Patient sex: F
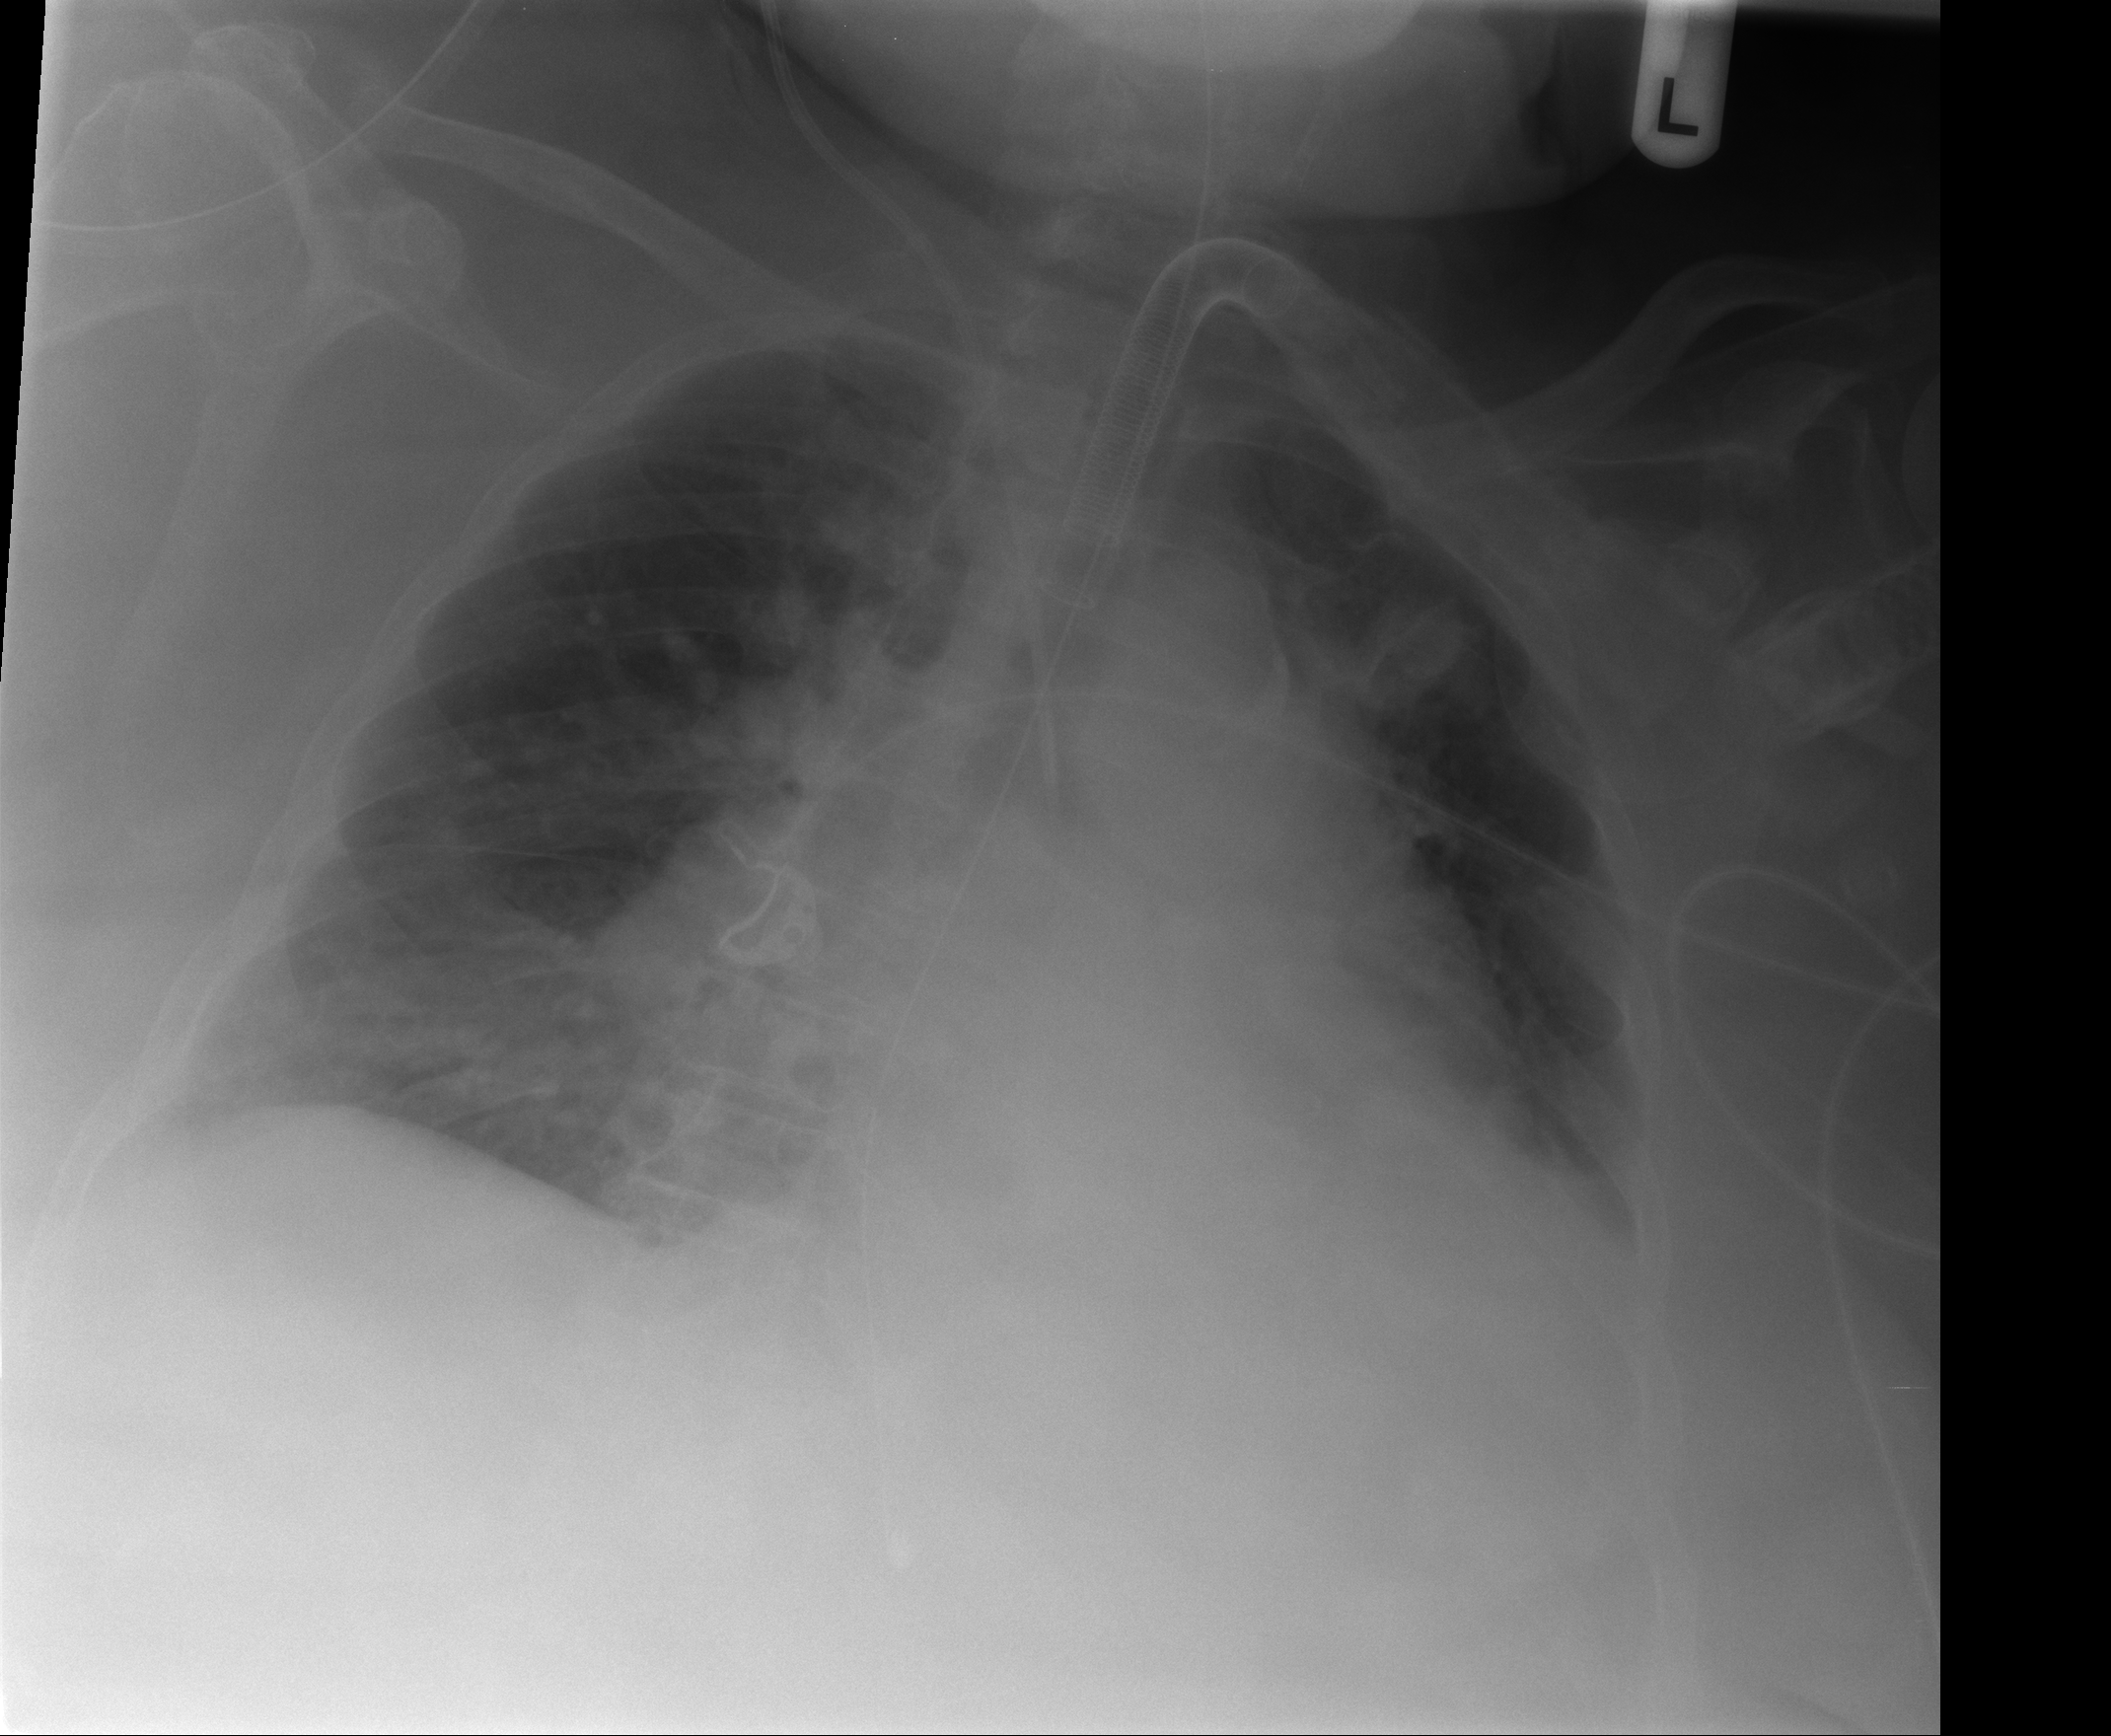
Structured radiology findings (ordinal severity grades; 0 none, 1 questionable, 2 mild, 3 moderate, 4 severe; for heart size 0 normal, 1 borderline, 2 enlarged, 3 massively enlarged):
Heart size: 2
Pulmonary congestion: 2
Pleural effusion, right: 1
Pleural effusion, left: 3
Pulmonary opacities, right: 1
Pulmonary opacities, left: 0
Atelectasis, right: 2
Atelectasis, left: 3